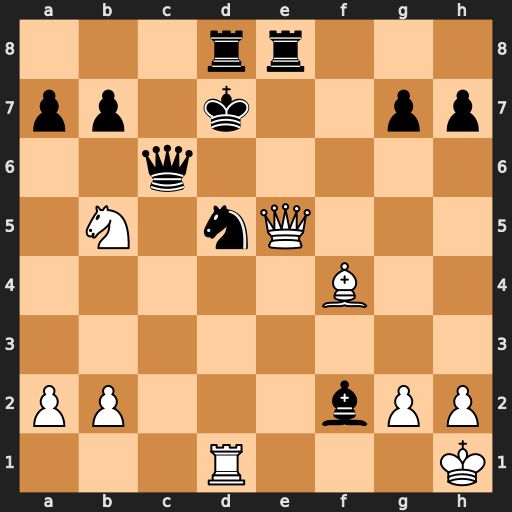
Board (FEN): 3rr3/pp1k2pp/2q5/1N1nQ3/5B2/8/PP3bPP/3R3K
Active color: w
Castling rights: -
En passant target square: -
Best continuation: Rxd5+ Qxd5 Qxd5+